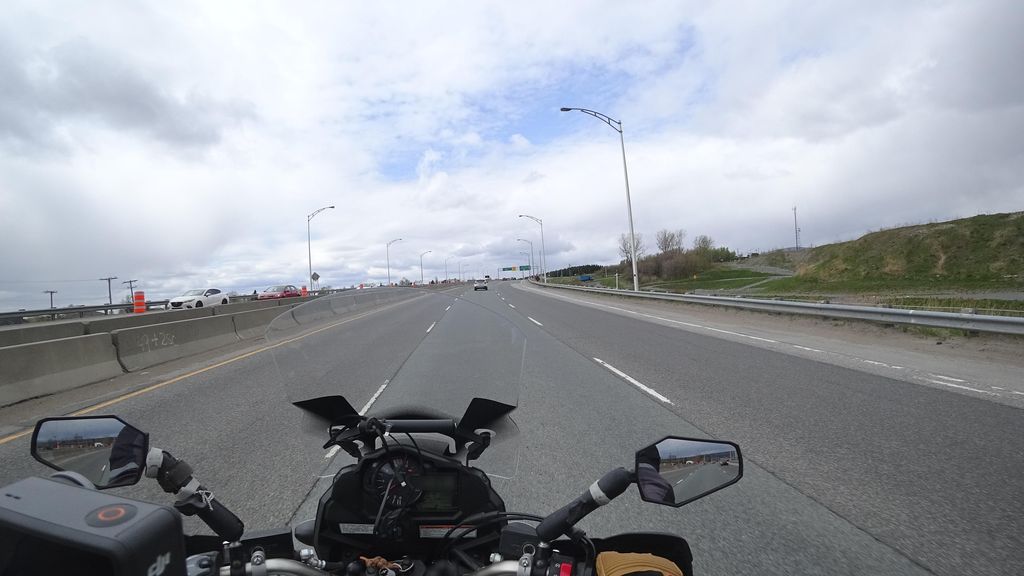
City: quebec_city